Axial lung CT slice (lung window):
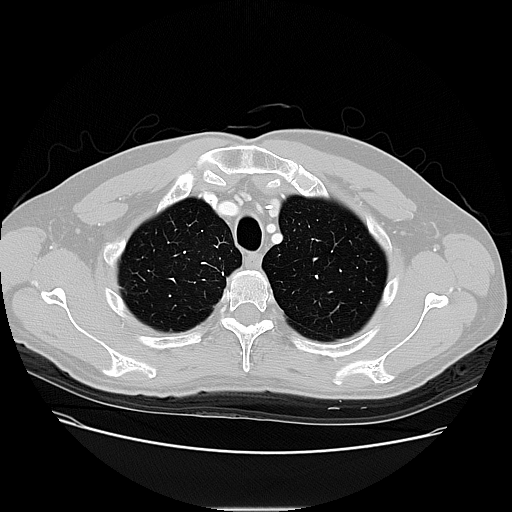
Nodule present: no